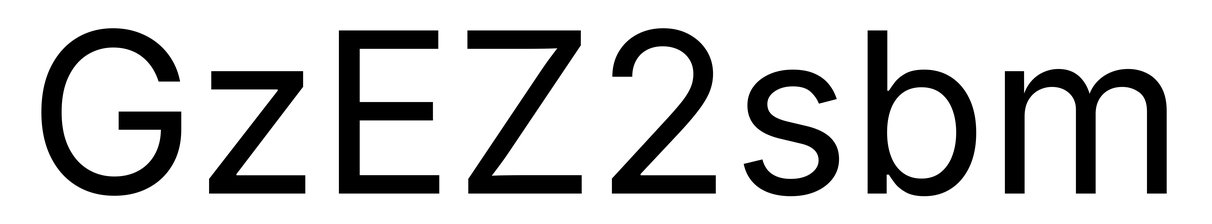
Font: Inter_Regular